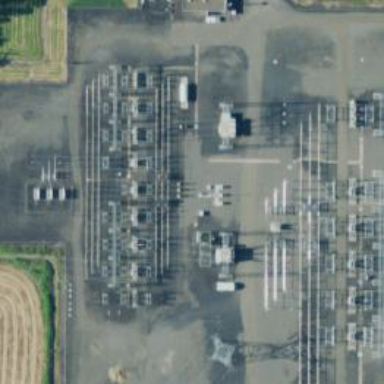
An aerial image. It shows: Outdoor switch for power.